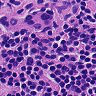
Metastatic tissue present: yes